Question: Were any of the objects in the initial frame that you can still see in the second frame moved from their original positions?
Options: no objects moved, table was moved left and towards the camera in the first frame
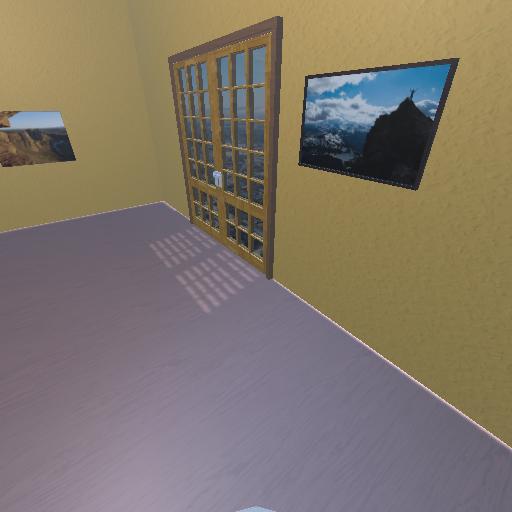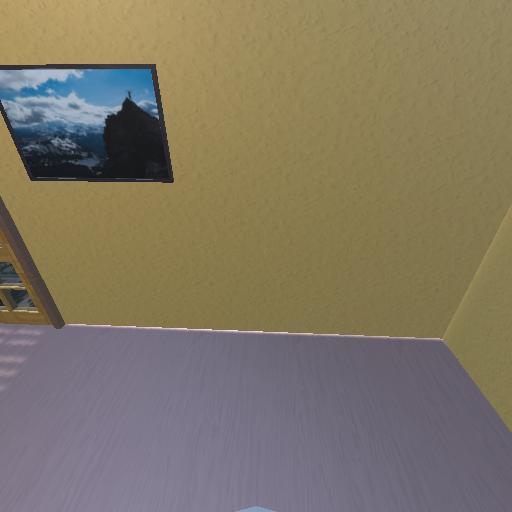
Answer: no objects moved